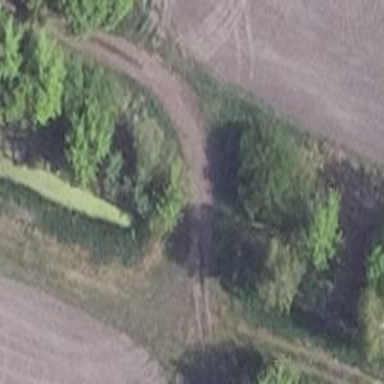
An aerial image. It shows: Grass track with grade4 quality surface.